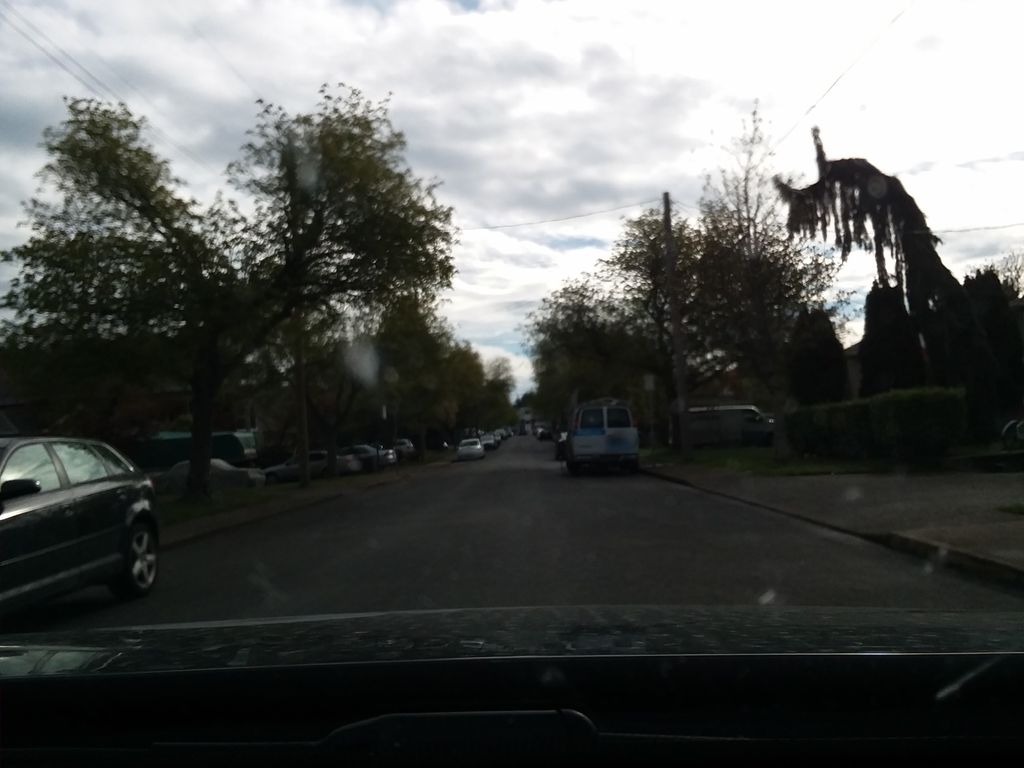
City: victoria